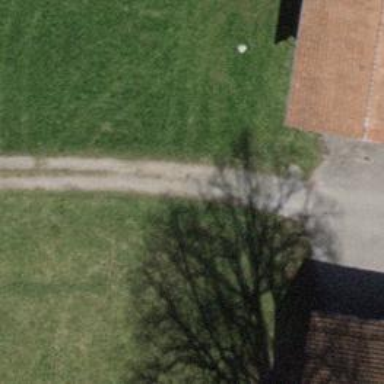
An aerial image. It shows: Unpaved track road with grade3 tracktype.